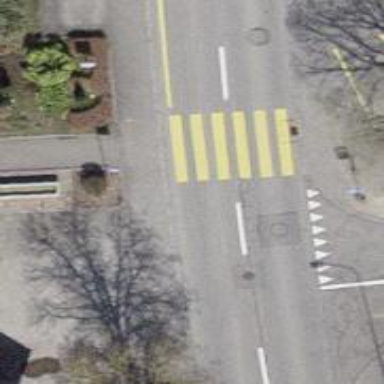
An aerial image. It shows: Uncontrolled zebra crossing with zebra markings.